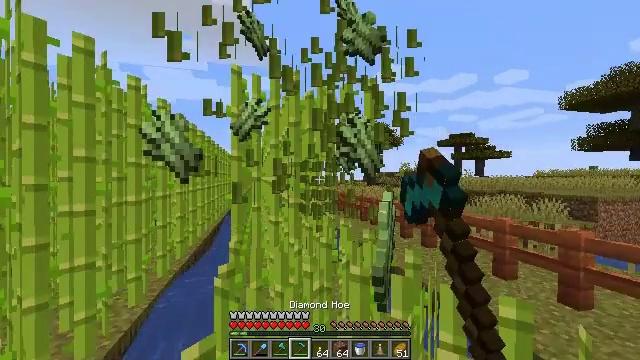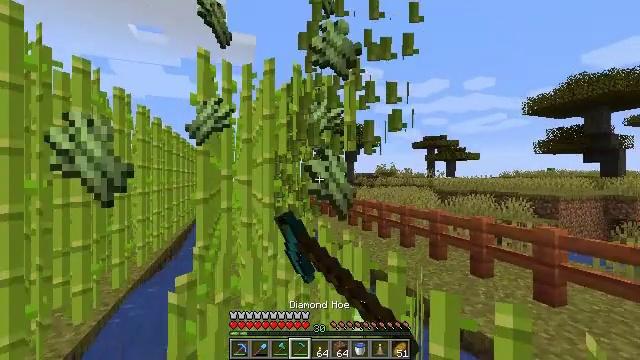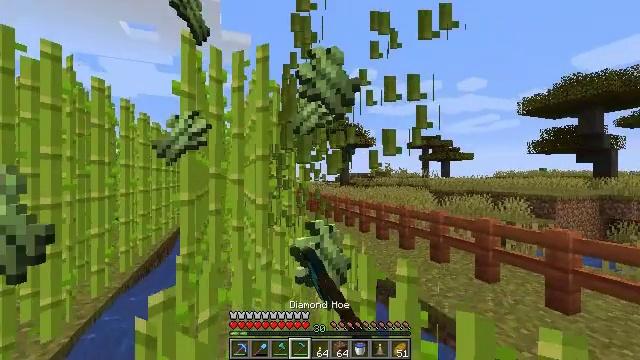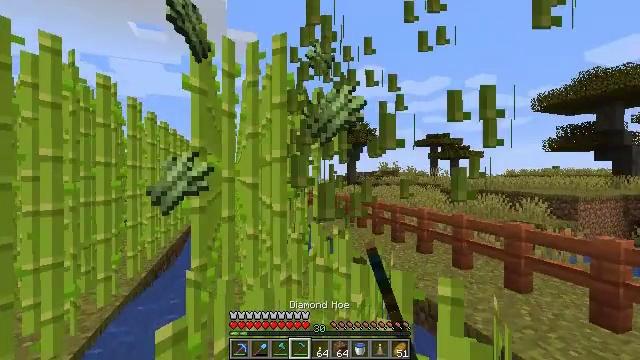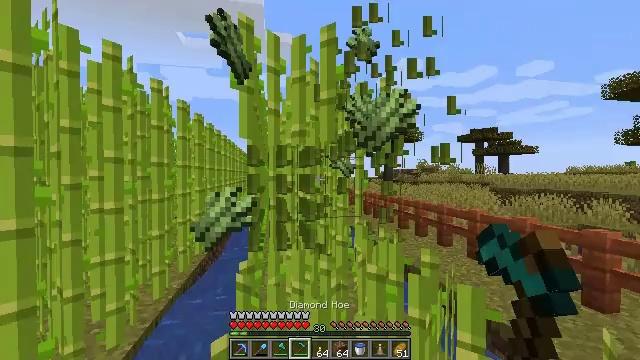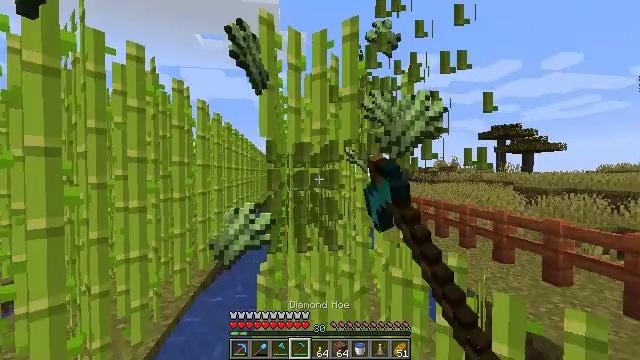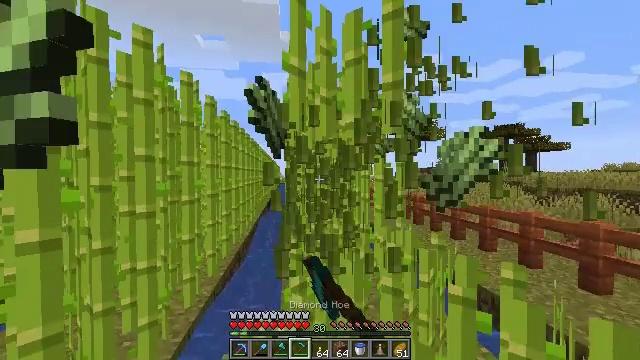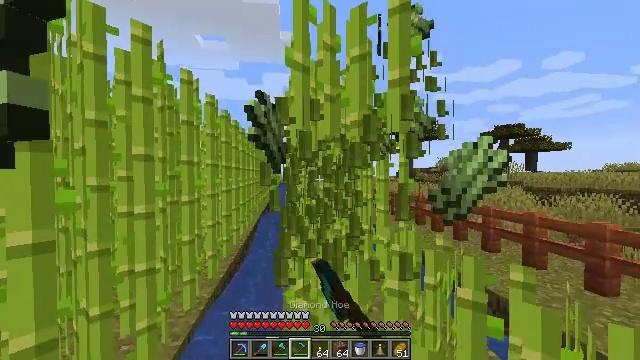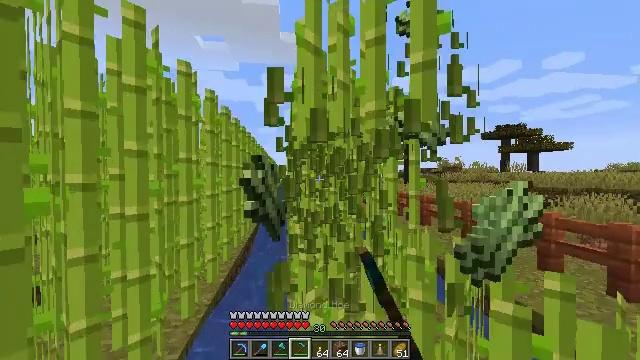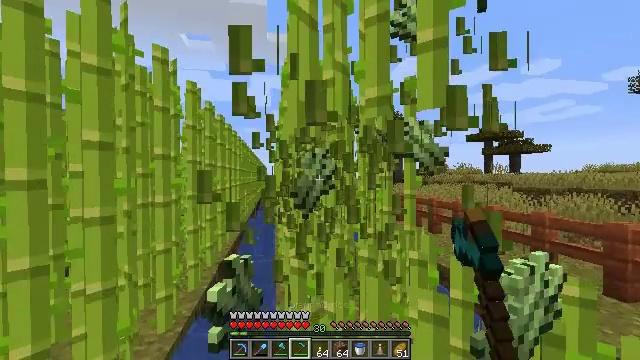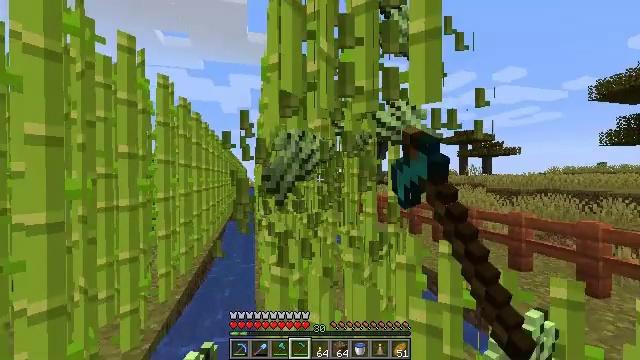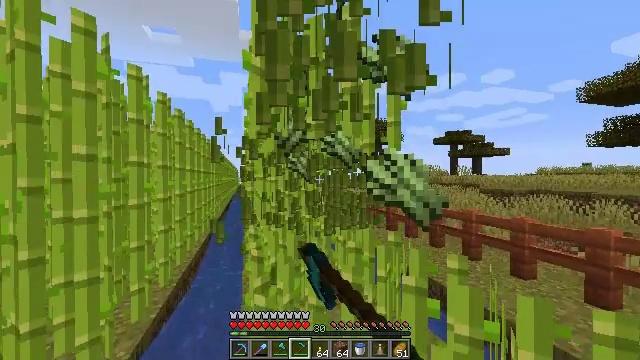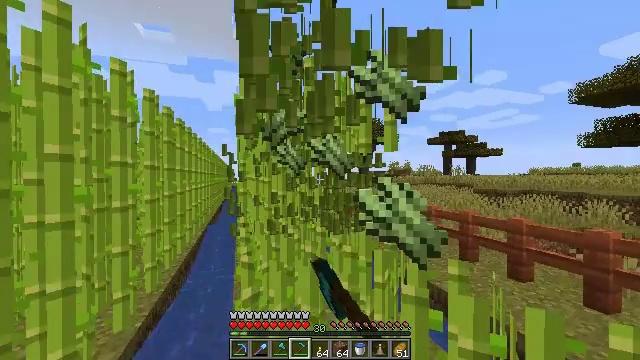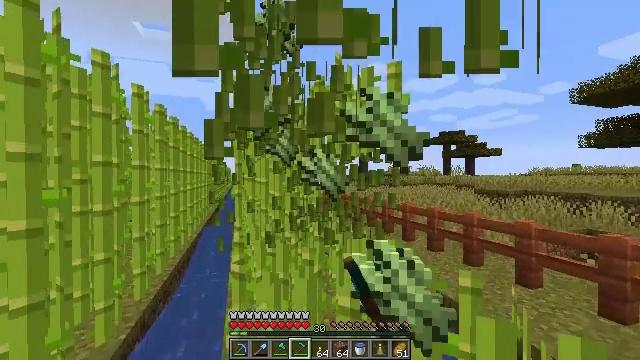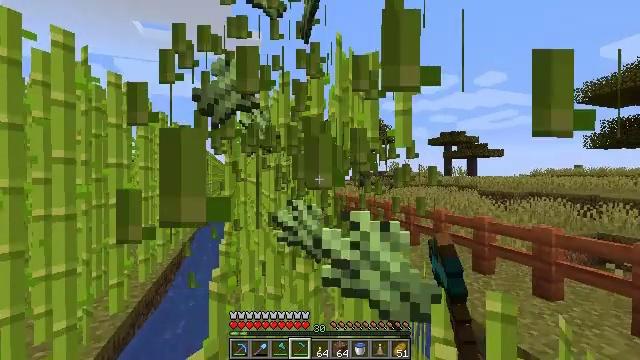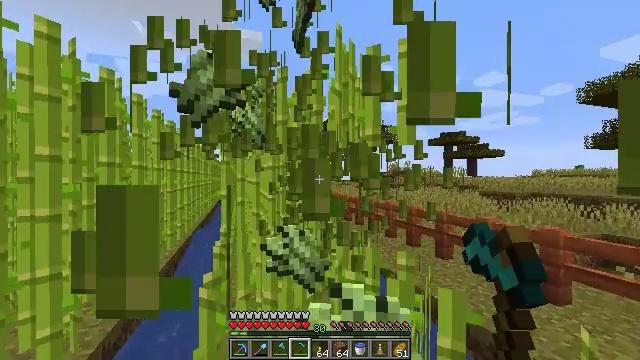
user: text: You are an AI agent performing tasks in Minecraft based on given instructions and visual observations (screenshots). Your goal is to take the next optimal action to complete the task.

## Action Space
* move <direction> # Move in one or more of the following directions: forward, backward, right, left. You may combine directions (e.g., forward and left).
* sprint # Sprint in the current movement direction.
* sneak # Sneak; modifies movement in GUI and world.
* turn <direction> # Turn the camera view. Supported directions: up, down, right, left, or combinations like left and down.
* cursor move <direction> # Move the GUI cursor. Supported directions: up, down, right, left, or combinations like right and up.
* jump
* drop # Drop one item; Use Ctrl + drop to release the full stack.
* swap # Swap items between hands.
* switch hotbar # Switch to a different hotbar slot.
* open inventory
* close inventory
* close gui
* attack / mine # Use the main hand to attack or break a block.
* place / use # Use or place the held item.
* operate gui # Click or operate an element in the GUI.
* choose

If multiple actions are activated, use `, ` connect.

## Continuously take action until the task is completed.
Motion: motion action
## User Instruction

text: Gather sugar cane for crafting.
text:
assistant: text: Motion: move forward, turn right, attack / mine
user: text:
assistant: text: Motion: move forward and move left, turn right, attack / mine
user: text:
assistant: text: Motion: move forward and move left, turn left, attack / mine
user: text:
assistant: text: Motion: move forward and move left, turn left, attack / mine
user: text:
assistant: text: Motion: move forward and move left, turn left, attack / mine
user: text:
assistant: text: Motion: move forward and move left, attack / mine
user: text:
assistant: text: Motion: move forward, attack / mine
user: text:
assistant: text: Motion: move forward, attack / mine
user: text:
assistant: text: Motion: move forward, turn right, attack / mine
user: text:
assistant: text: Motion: move forward, turn right, attack / mine
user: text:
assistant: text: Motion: move forward, turn right, attack / mine
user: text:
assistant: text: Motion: move forward, turn right, attack / mine
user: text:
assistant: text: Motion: move forward, attack / mine
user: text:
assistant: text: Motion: move forward, attack / mine
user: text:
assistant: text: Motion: move forward, attack / mine
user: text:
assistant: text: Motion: move forward, attack / mine
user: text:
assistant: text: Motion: move forward, turn left, attack / mine
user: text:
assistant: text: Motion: move forward, turn left, attack / mine
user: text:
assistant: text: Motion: move forward and move left, turn left, attack / mine
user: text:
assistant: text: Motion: move forward and move left, attack / mine
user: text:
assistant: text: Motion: move forward and move left, attack / mine
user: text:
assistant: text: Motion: move forward and move left, turn right, attack / mine
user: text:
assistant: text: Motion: move forward, turn right, attack / mine
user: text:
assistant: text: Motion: move forward, turn right, attack / mine
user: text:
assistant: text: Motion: move forward, turn right, attack / mine
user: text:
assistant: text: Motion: move forward, attack / mine
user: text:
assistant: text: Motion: move forward, attack / mine
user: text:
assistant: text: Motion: move forward, turn left, attack / mine
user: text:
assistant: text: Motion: move forward and move left, turn left, attack / mine
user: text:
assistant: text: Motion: move forward and move left, attack / mine